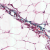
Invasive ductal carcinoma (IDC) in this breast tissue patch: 0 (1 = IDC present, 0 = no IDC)